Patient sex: F
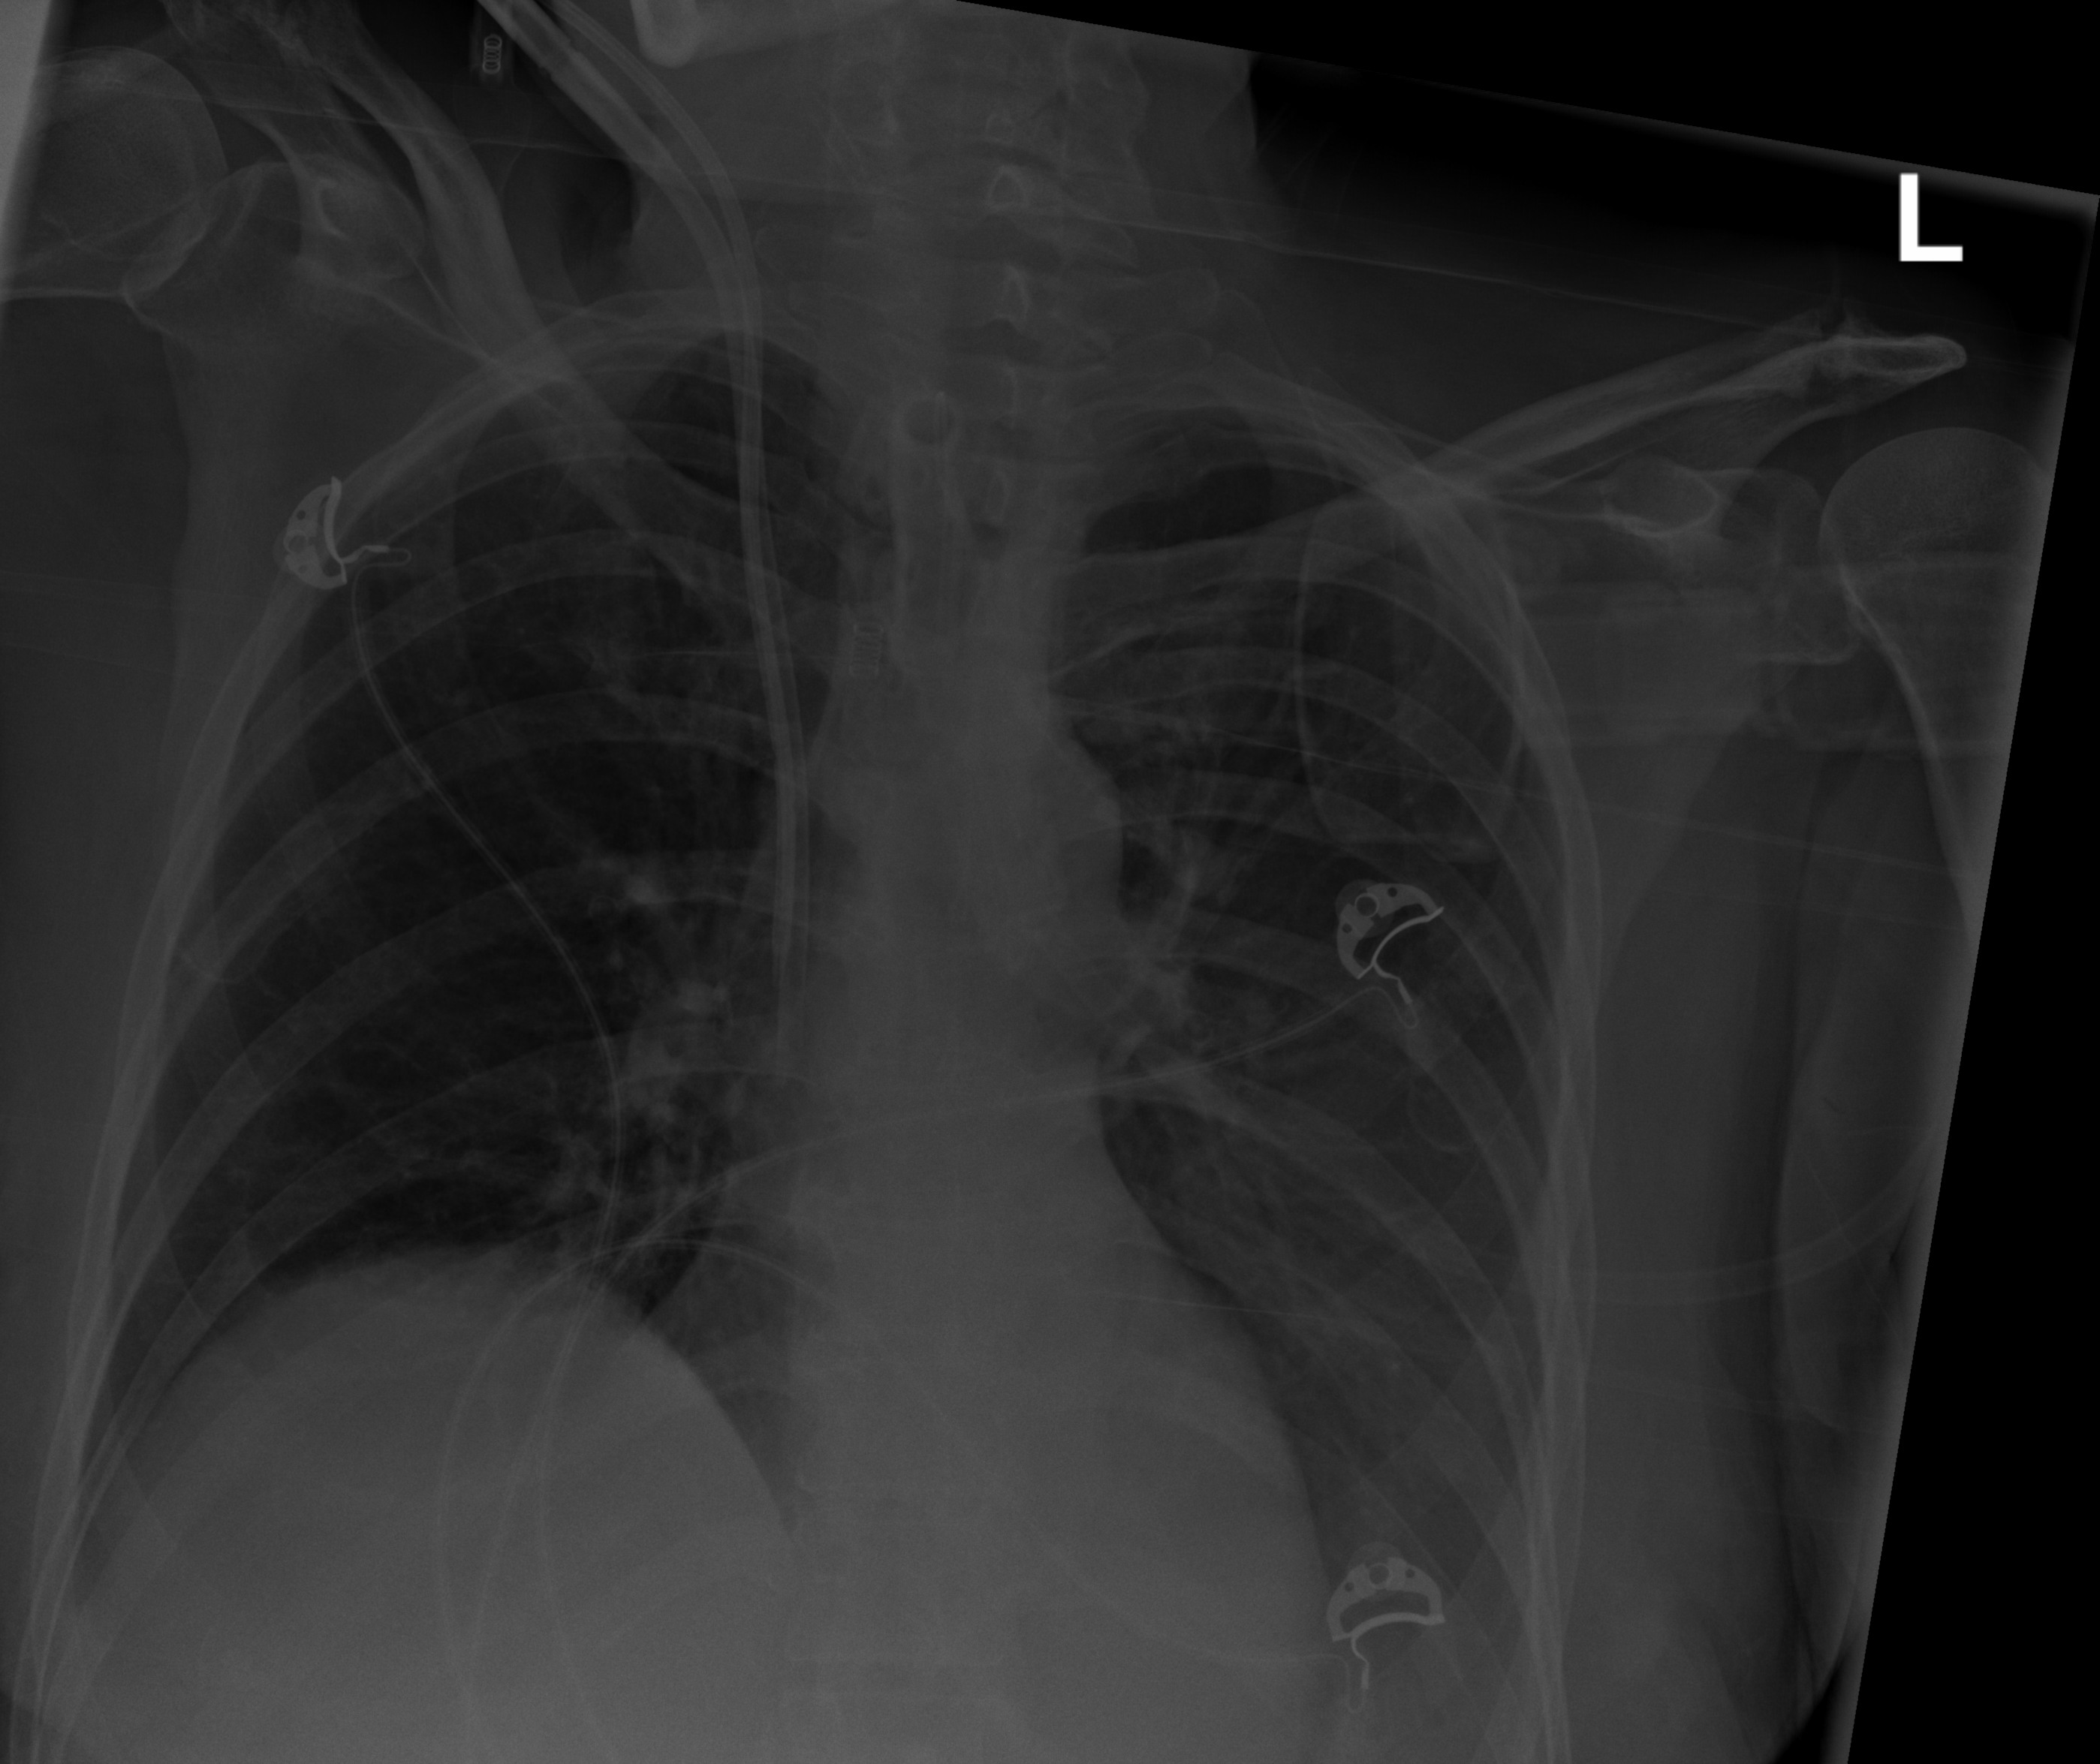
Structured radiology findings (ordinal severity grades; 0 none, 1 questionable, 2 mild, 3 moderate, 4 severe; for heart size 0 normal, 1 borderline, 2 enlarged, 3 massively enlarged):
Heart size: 1
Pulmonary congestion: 0
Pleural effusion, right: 0
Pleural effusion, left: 2
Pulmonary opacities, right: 0
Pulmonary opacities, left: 1
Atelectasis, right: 0
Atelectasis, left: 2